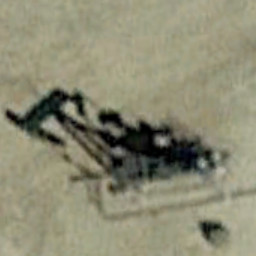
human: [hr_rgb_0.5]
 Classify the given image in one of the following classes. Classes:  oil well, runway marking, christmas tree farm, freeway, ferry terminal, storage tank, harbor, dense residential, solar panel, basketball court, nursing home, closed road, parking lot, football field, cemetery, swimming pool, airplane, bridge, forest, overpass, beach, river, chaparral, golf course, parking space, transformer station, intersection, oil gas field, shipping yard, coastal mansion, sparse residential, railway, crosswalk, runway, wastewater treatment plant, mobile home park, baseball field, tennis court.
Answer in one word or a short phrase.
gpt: oil well